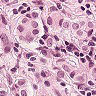
Metastatic tissue present: yes